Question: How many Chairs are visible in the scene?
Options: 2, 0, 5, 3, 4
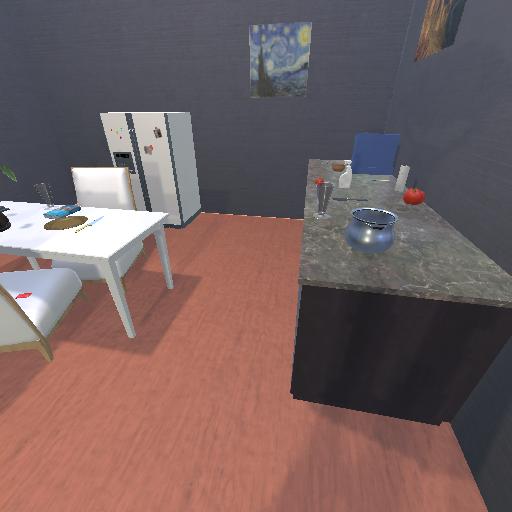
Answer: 2